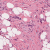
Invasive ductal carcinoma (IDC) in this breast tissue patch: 1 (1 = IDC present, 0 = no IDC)